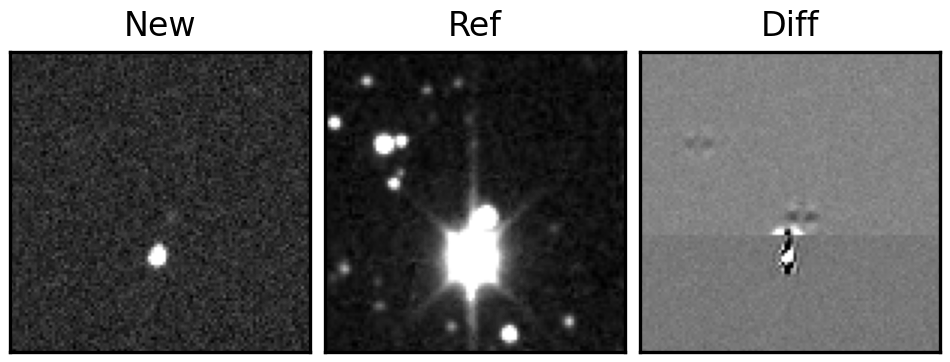
Label: bogus